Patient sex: M
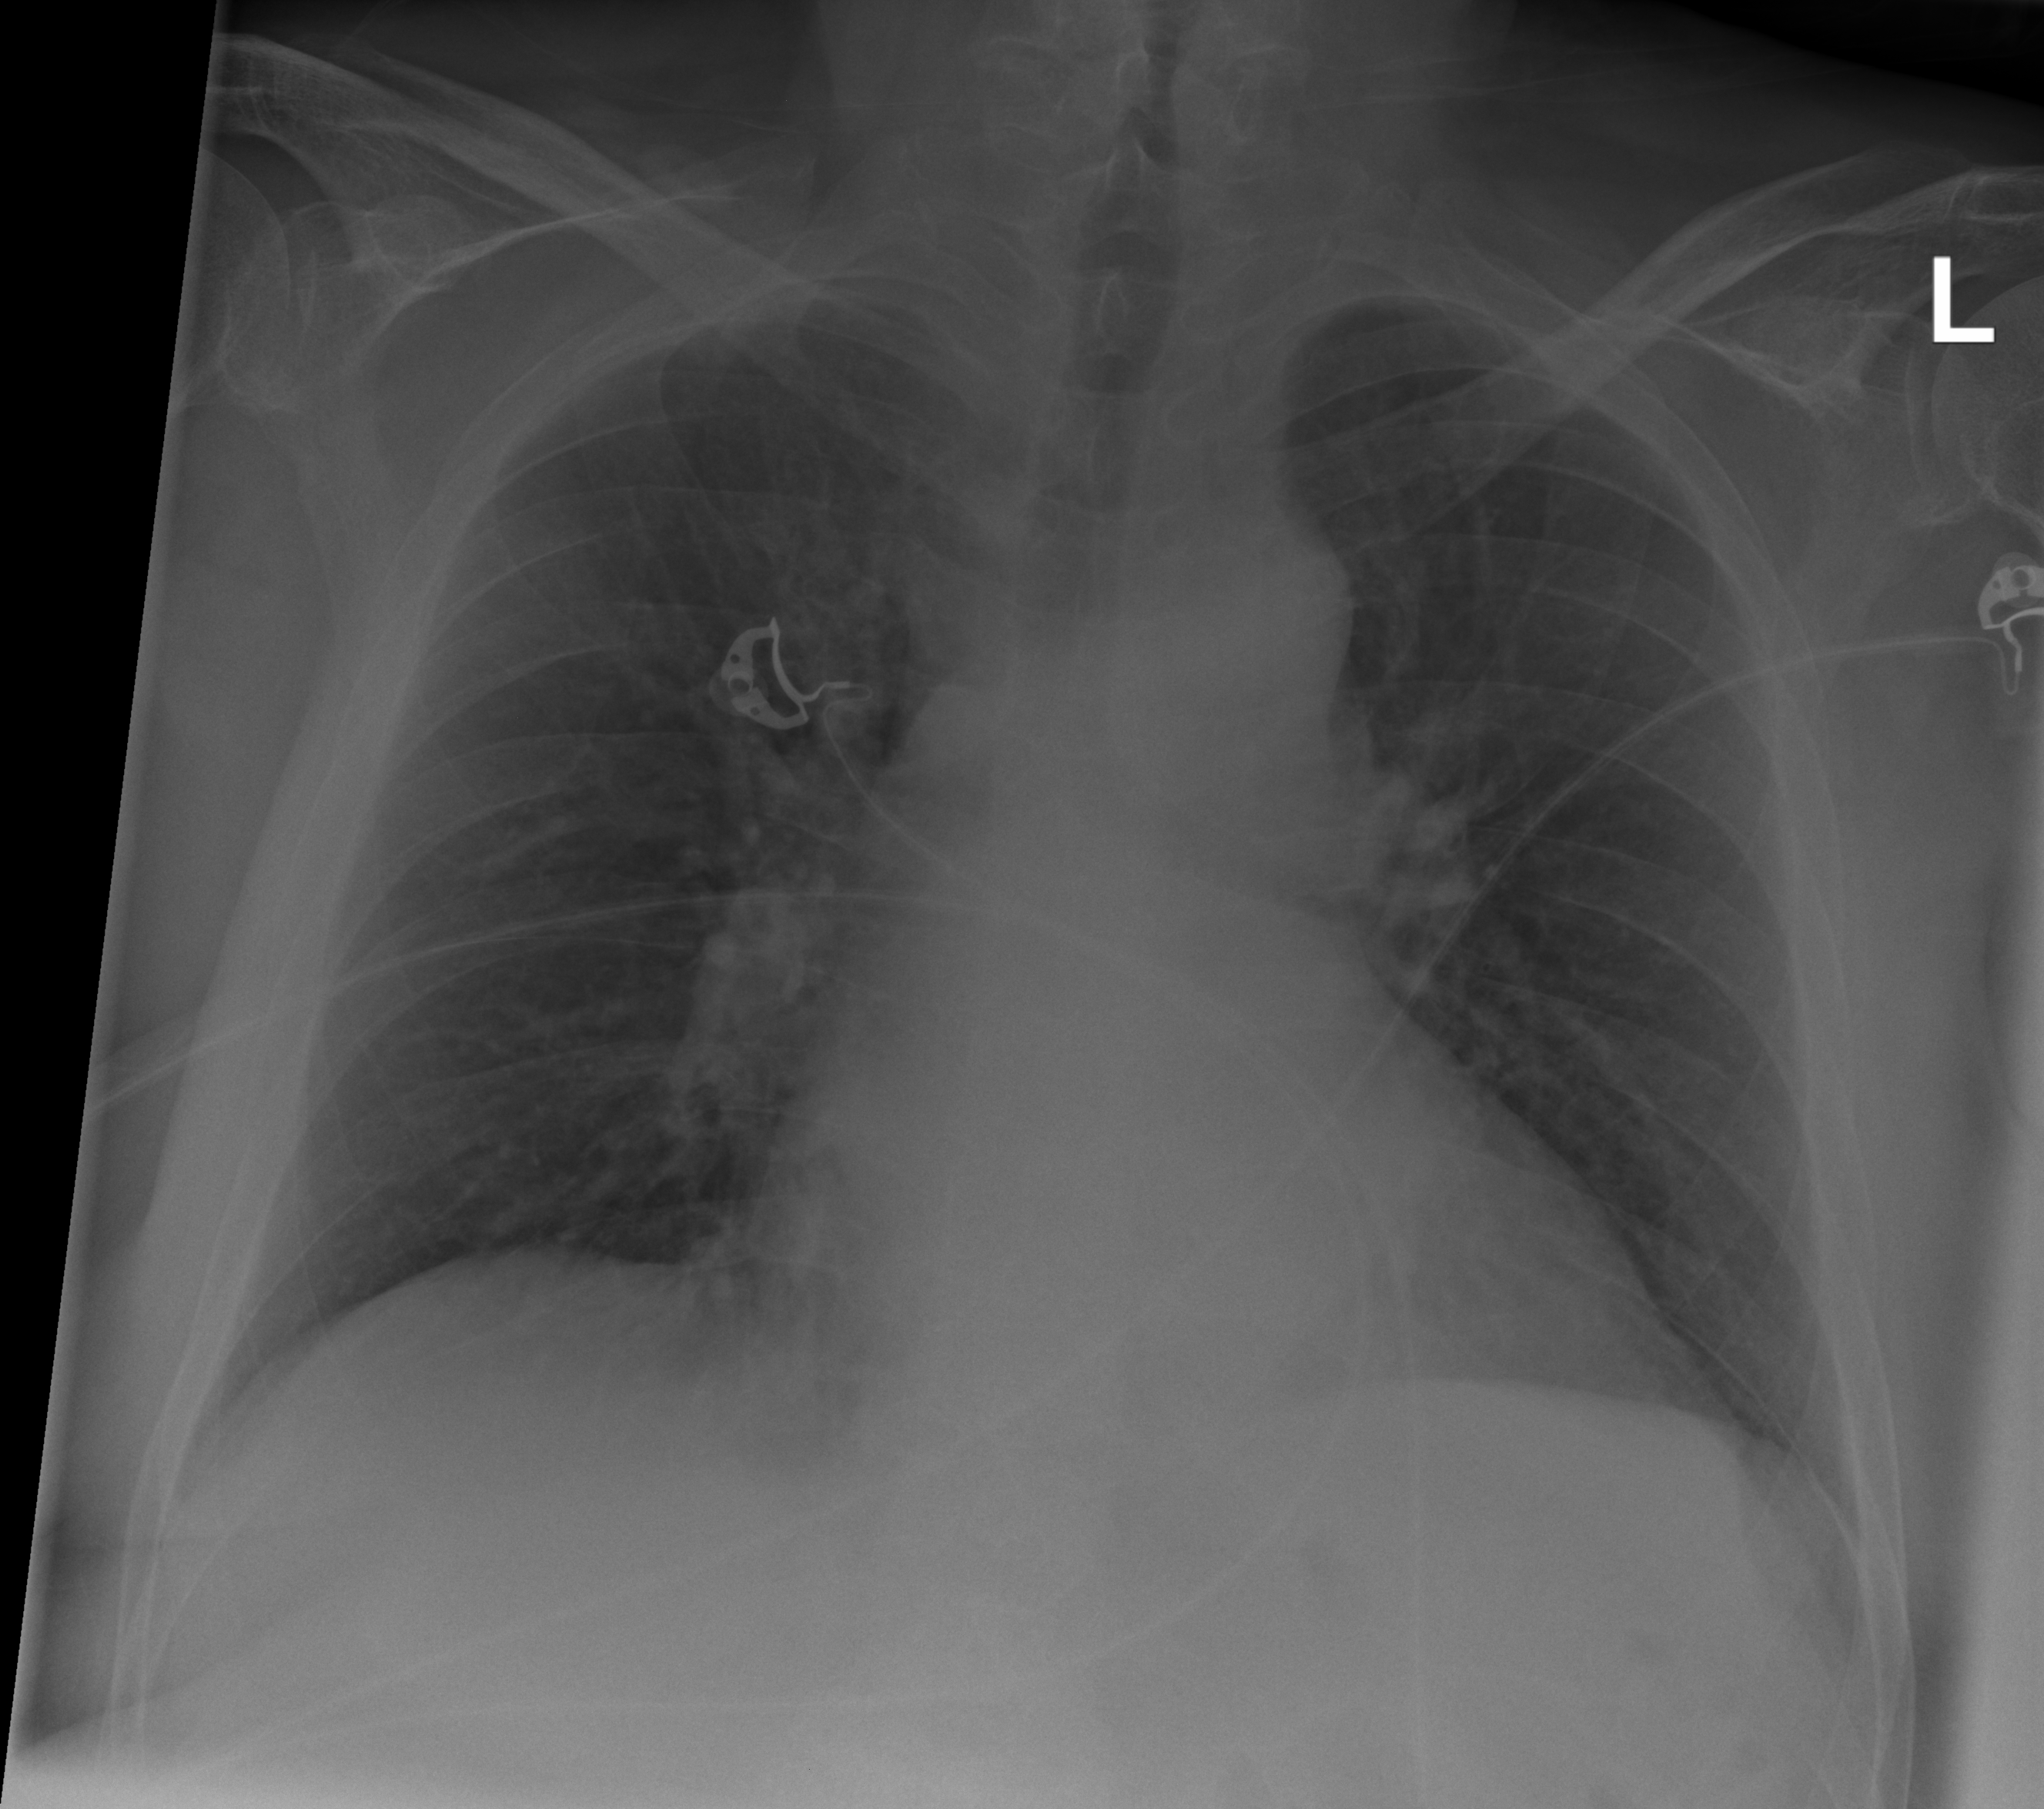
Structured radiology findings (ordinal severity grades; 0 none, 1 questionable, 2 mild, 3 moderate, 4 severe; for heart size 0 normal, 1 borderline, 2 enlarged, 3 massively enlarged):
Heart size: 2
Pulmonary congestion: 1
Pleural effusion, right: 0
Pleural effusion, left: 0
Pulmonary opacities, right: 0
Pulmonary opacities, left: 0
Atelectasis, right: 1
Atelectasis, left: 0